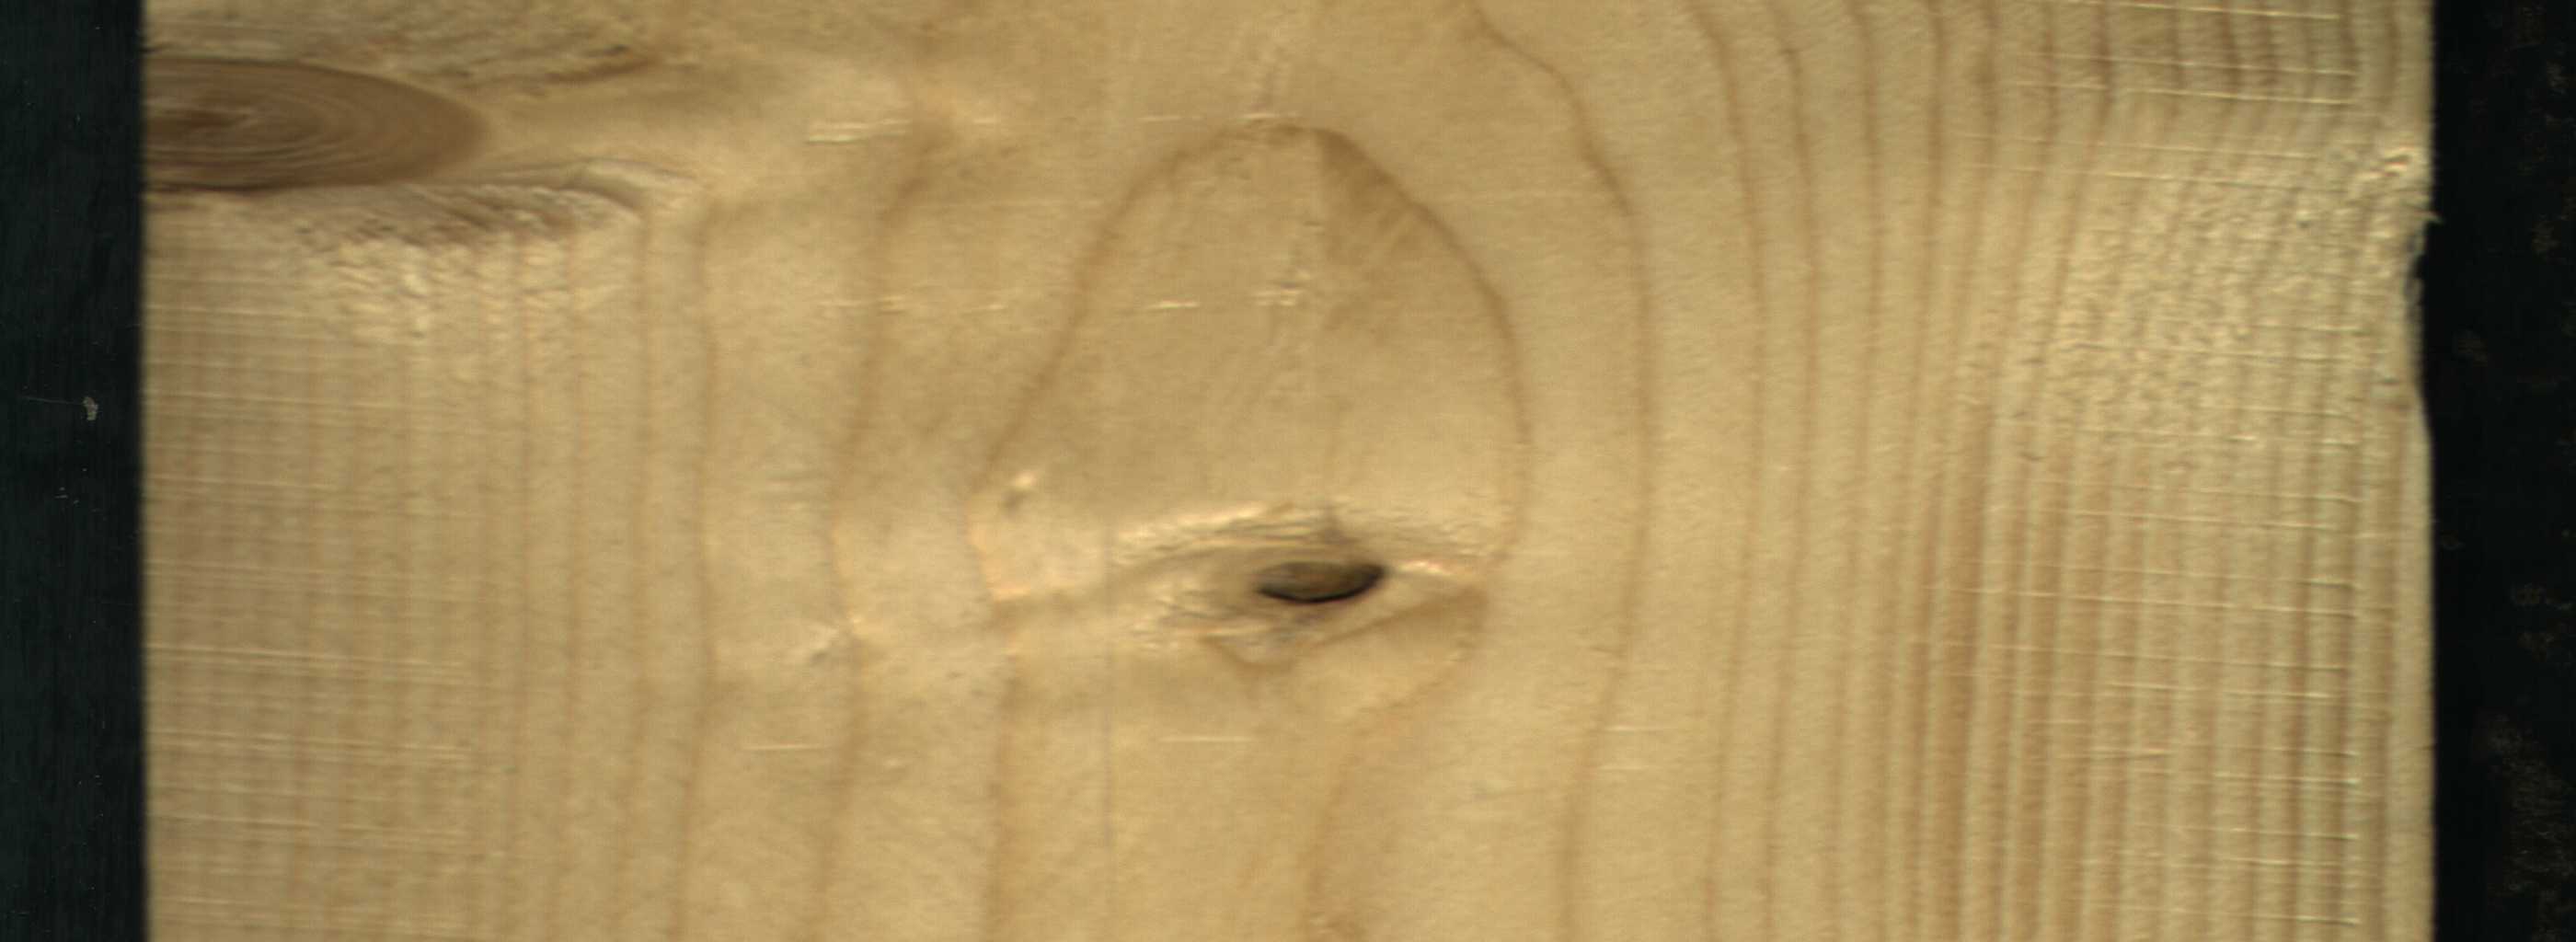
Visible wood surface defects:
Dead_Knot
Live_Knot
Live_Knot